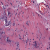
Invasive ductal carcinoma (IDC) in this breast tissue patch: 1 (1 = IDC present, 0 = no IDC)